Question: I am new to react and creating react app , in this app , food items can be drag to order list using react dnd ,
the problem i am facing is i am not able to get the updated variable in any function outside the useEffect,
in the , ,I am printing the same variable but in the output is empty , I know useState is async function but while adding 3rd item to order list it should show at least first 2 item but its giving empty array(0) as output , case is different for
code :
'''
export default function FoodCardContainer() {
const [liked,setLiked] = useState("")
function handleLike(e) {
setLiked(prevNotes => {
return [...prevNotes,e];
});
}
const [orderList, setOrderList] = useState([]);
const [{ isOver }, drop] = useDrop(() => ({
accept: "div",
drop: (item) => {
addFoodToOrderList(item.id)},
collect: (monitor) => ({
isOver: !!monitor.isOver(),
}),
}));
const addFoodToOrderList = (id) => {
const orderItem = fooditems.filter((f) => id === f._id)
setOrderList((preorderLists) => {return [...preorderLists,orderItem[0]]});
console.log("this one outside useEffect",orderList)
};
useEffect(() => {
console.log("this one inside useEffect",orderList)
},[orderList])
'''
my console:

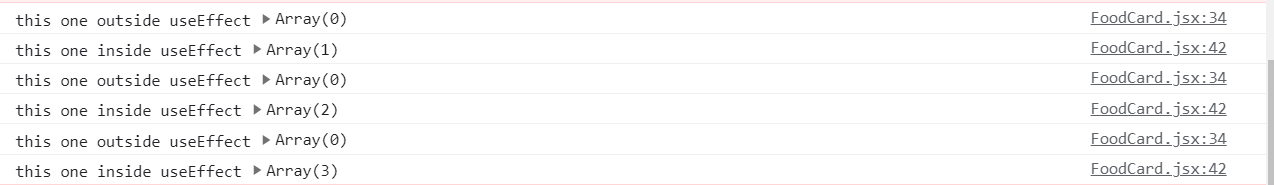
Answer: It seems that function passed to 'drop' was memoized and never updated.
The <URL> mention this as parameters to the 'useDrop':
> A dependency array used for memoization. This behaves like the
built-in useMemoReact hook. The default value is , and an array containing the spec for an object spec.
Since you provided function spec, it defaulted to empty array as deps.
So you should specify deps.
'''
const [{
isOver
}, drop] = useDrop(() => ({
accept: "div",
drop: (item) => {
addFoodToOrderList(item.id)
},
collect: (monitor) => ({
isOver: !!monitor.isOver(),
}),
}), [addFoodToOrderList]);
'''